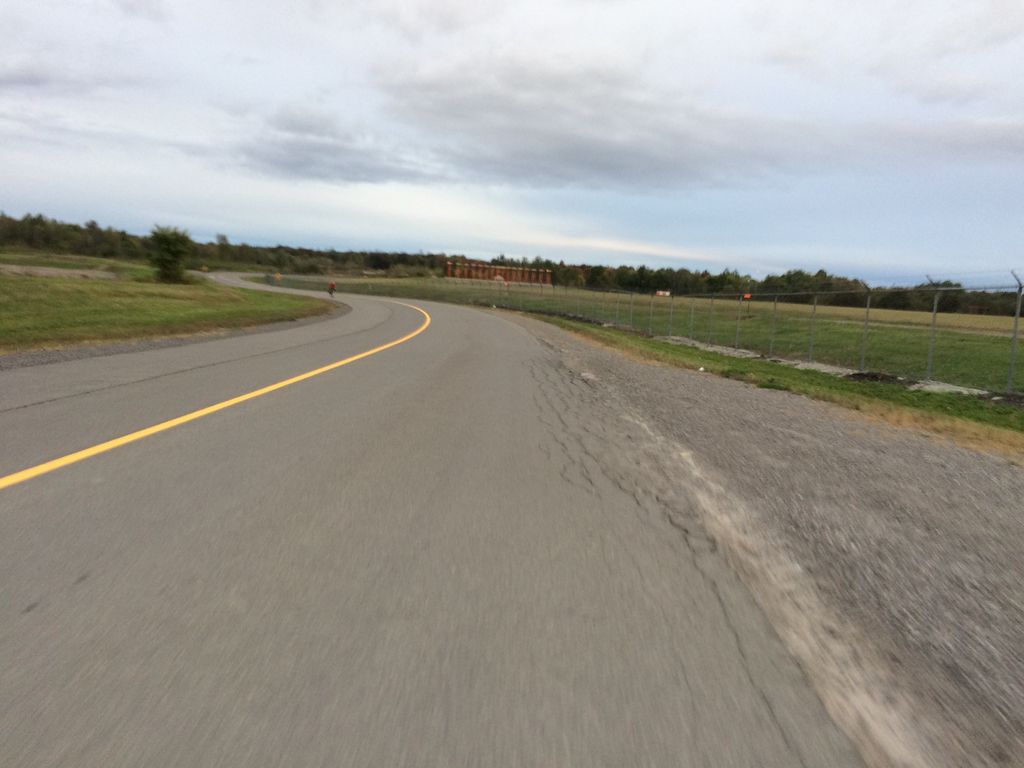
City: ottawa-gatineau